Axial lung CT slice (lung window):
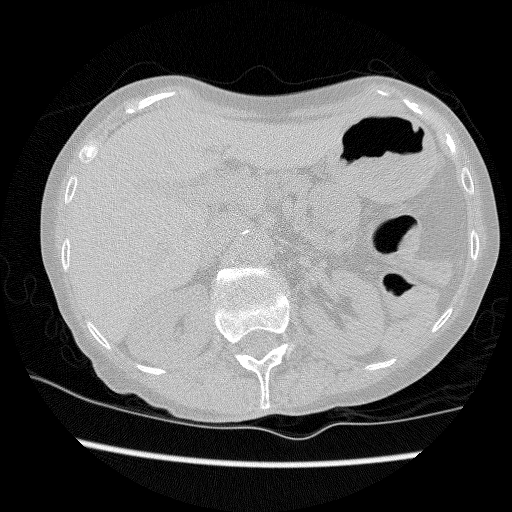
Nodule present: no